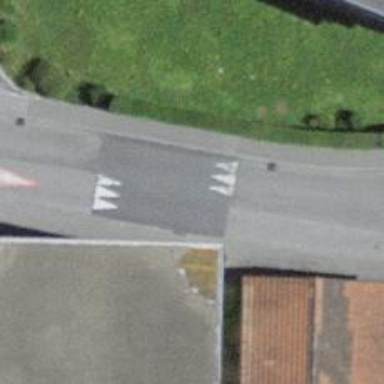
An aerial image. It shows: Table-style traffic calming feature.